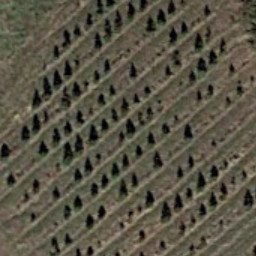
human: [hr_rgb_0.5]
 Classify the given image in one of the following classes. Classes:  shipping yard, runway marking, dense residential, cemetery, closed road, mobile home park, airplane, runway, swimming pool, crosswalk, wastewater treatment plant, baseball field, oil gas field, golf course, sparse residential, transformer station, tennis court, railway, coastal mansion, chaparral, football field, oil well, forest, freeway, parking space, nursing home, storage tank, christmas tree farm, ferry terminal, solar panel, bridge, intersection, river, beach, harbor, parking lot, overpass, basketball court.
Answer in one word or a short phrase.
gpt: christmas tree farm